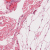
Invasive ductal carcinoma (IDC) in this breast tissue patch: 0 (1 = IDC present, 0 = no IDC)